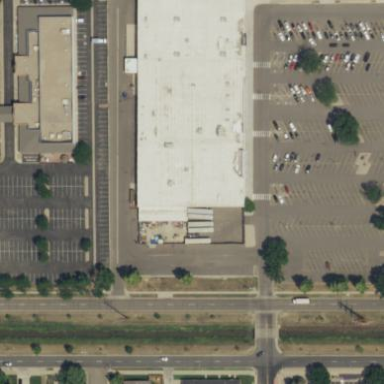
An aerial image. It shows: Retail building.